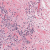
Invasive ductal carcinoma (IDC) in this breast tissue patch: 1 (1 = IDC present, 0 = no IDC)